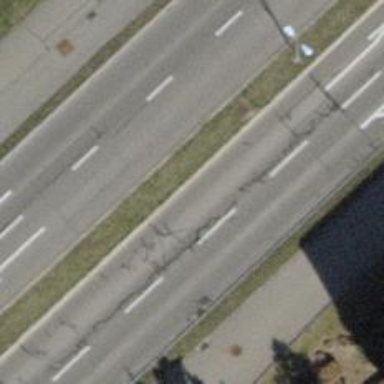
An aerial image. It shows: Asphalt cycleway.